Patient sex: M
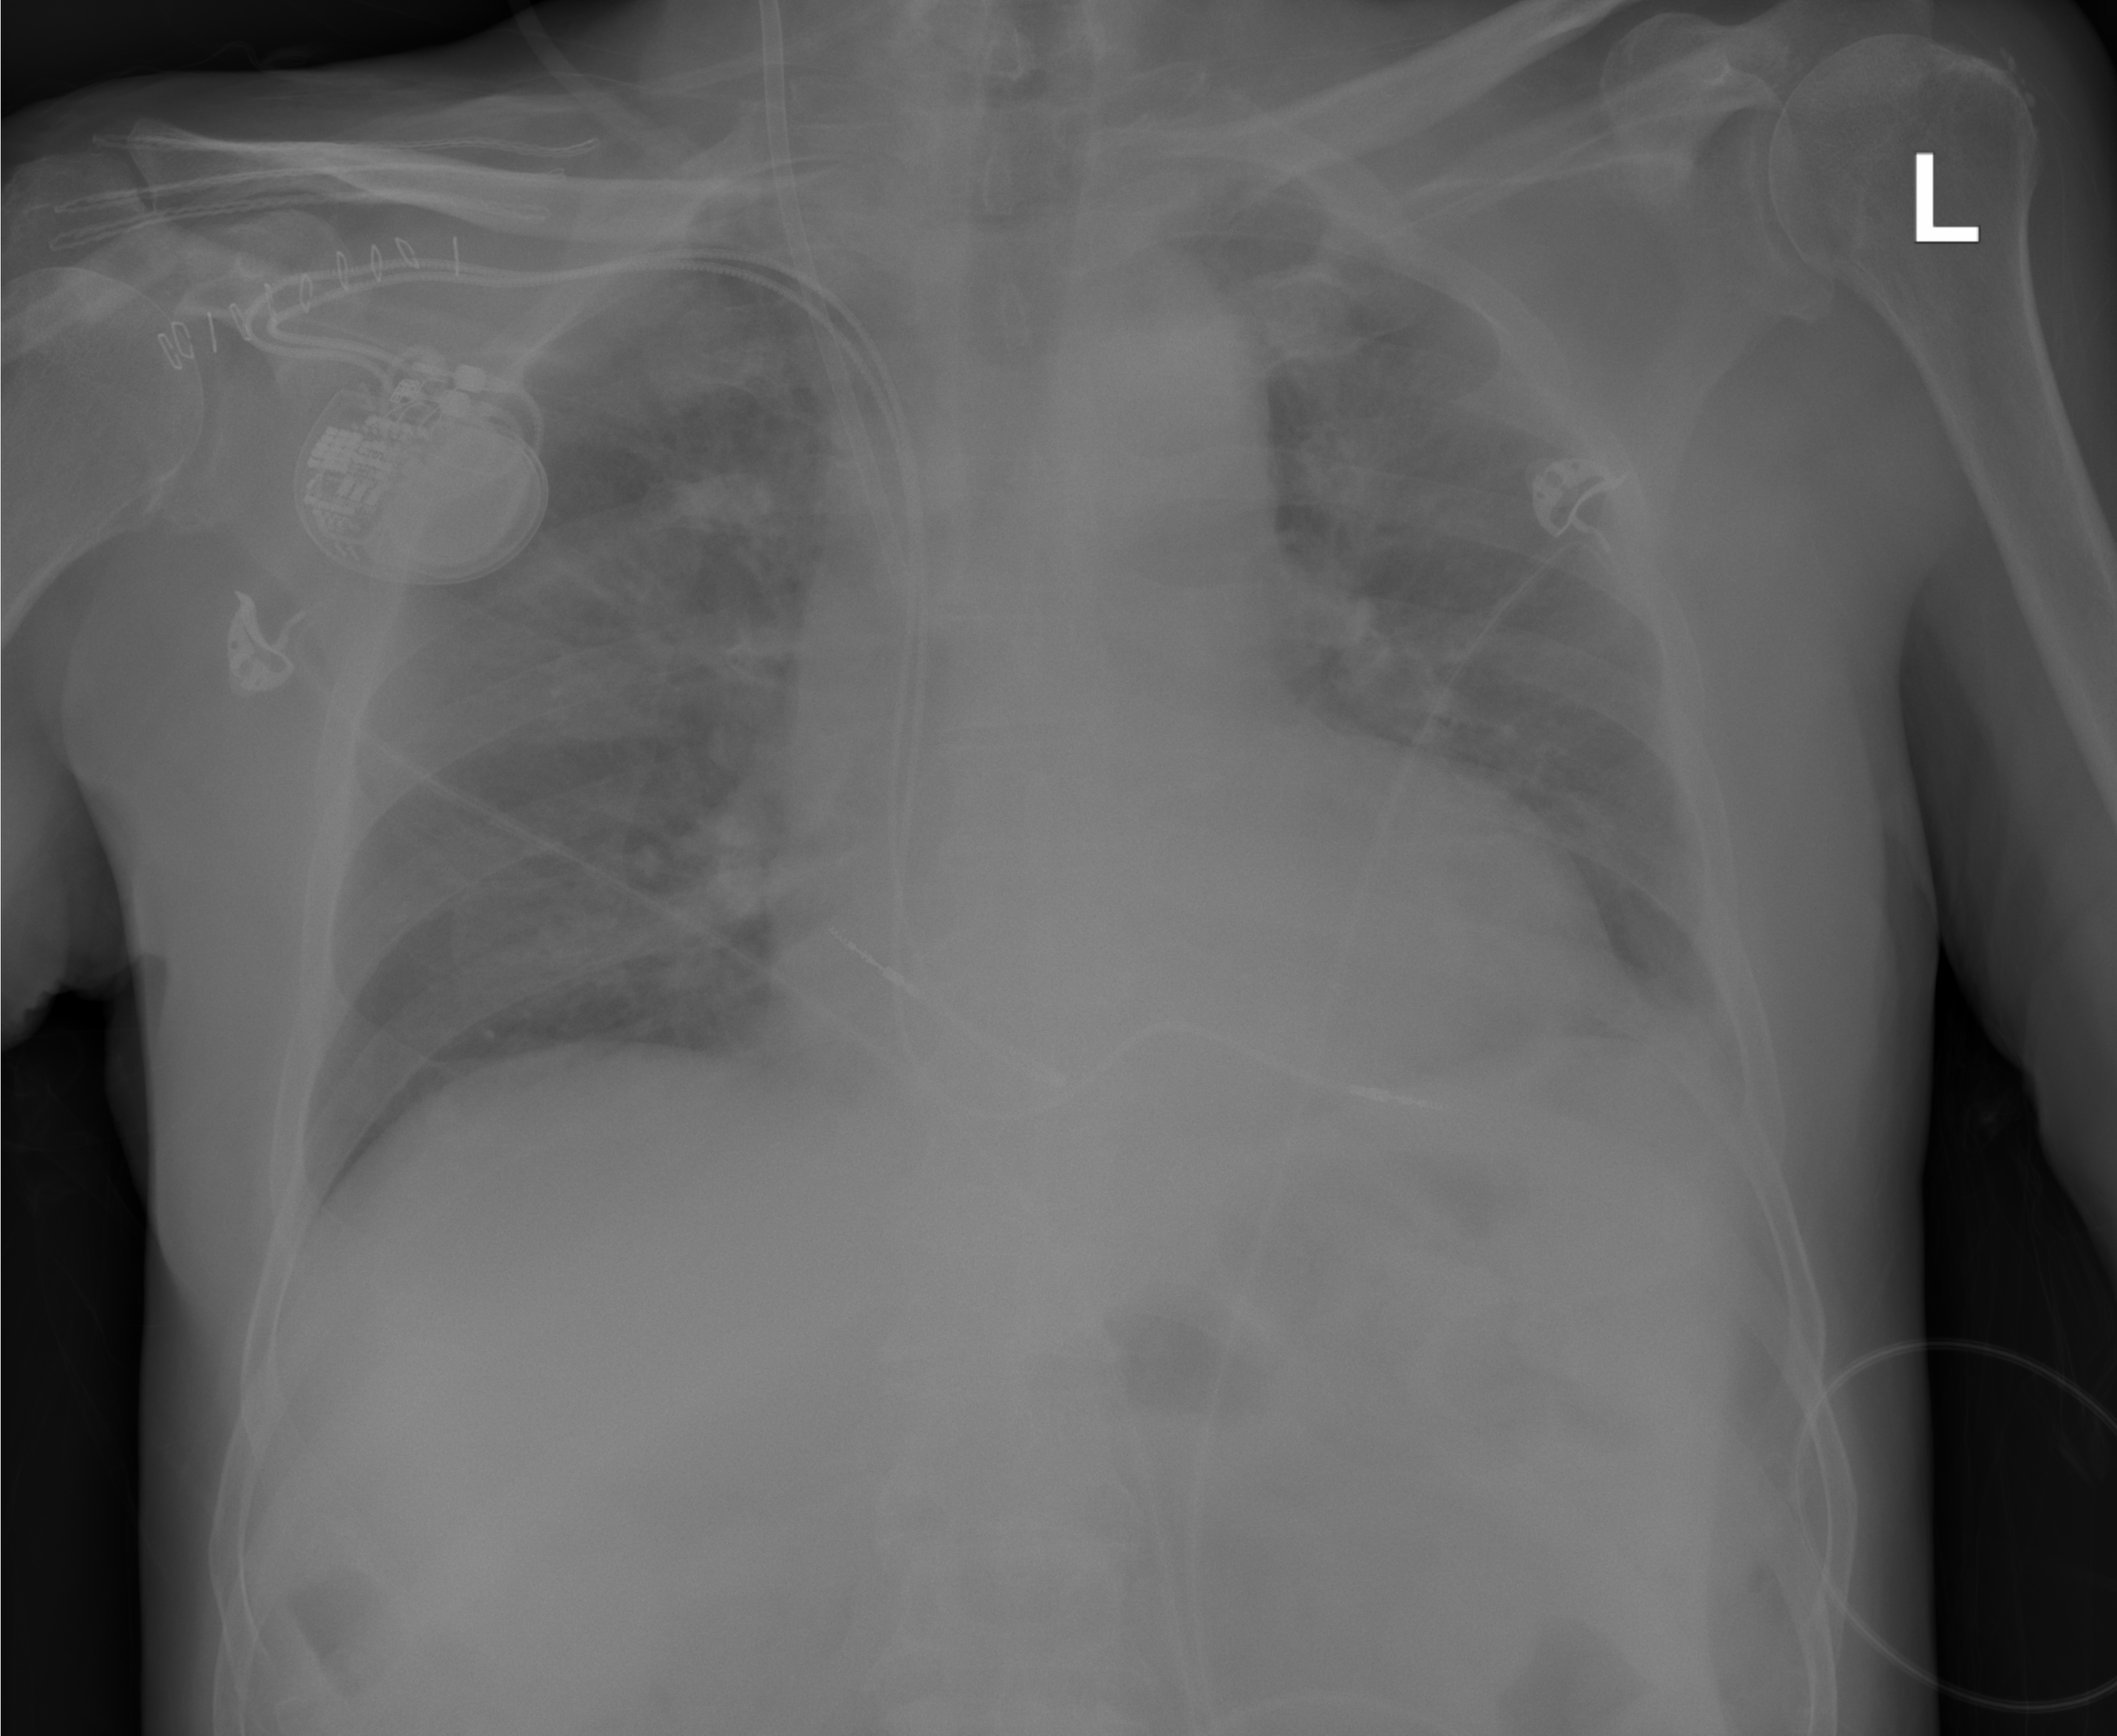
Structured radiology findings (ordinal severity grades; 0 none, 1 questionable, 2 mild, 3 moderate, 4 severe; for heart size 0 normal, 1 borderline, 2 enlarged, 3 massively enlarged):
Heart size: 2
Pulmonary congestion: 2
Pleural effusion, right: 0
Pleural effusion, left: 1
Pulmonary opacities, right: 2
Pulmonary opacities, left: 2
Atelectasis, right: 0
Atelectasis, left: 2